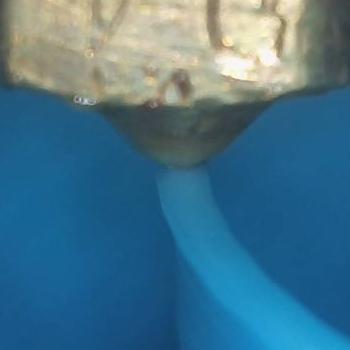
Flow rate: 300%